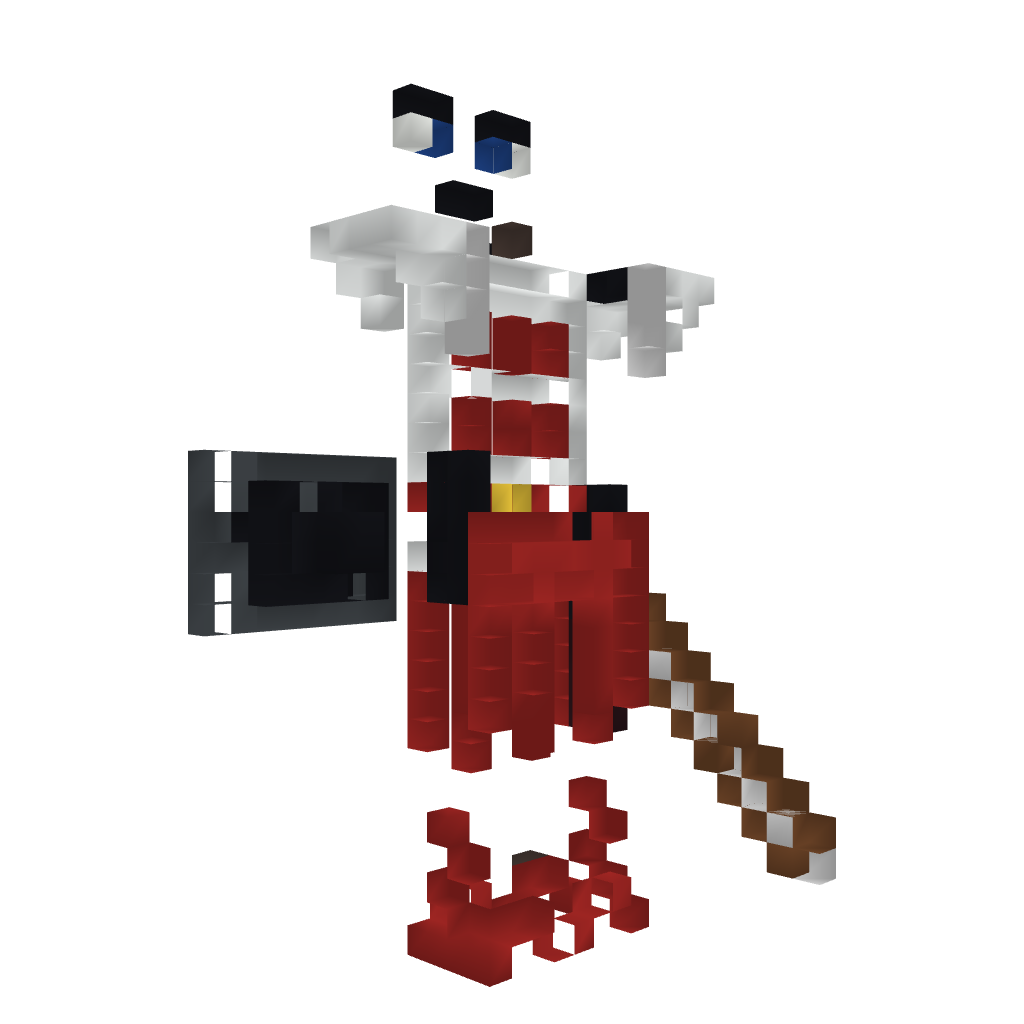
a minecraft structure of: Greek Statue